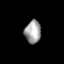
Tissue: prostate
Cell type: T cells
Senescence score: 0.8345
Nuclear area (px): 361
Mean DAPI intensity: 160.898